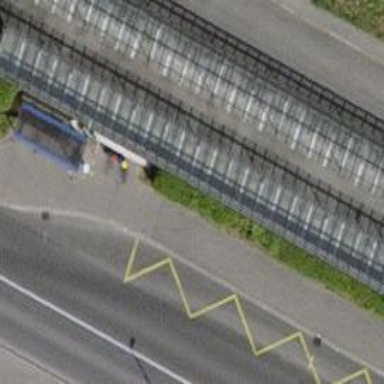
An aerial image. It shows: Sidewalk with asphalt surface leading to platform for public transport. The platform has shelter.